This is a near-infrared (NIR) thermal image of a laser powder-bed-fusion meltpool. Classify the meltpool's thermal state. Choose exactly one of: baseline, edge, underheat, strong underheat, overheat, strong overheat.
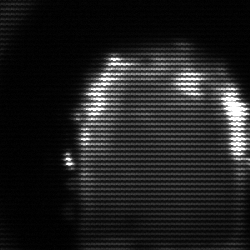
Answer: baseline